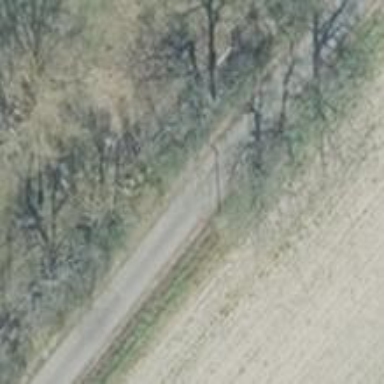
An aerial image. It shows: Power pole.